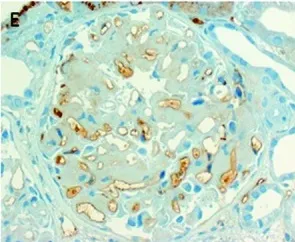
Panel of photomicrographs derived from the presented renal biopsy case. Immunohistochemistry demonstrating presence of lambda.
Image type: pathology (immunostaining)